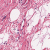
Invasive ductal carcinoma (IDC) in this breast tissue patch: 0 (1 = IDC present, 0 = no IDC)